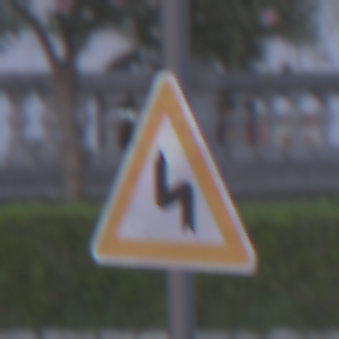
Verkehrszeichen: DoppelkurveZunaechstLinks
Umgebung: Outdoor, Urban
Tageszeit: SunriseSunset
Wetter: PartlyCloudy
Licht: Natural
Jahreszeit: NotSpecified
Kontrast: LowContrast